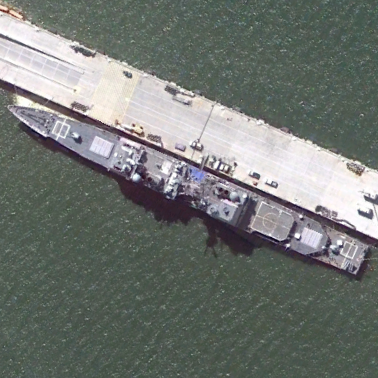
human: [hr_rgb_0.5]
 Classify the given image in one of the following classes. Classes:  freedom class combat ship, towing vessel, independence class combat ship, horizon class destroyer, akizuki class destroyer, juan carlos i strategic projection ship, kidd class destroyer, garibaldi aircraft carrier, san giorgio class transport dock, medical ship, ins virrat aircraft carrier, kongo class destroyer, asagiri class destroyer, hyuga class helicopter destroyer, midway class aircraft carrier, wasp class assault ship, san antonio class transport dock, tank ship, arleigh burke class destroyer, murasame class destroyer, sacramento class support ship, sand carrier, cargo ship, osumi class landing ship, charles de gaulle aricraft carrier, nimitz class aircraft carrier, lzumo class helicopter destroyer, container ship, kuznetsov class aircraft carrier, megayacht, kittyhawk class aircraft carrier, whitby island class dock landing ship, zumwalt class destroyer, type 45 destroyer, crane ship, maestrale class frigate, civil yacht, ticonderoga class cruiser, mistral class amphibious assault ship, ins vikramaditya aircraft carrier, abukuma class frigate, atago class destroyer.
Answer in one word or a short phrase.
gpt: Ticonderoga class cruiser